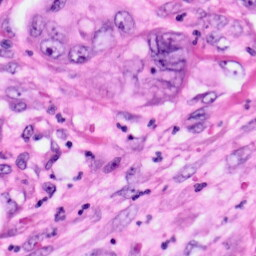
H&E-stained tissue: Pancreatic